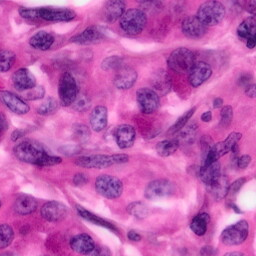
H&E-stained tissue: Pancreatic